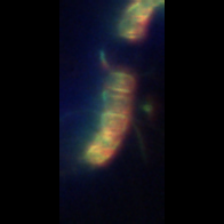
Taxon: Chaetoceros
Group: Diatoms